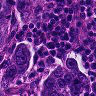
Metastatic tissue present: no